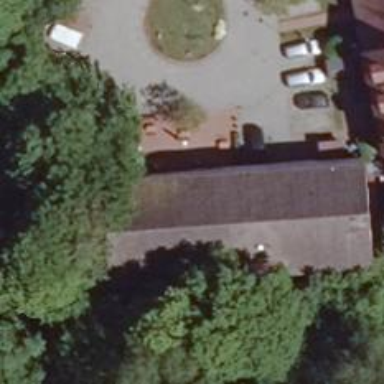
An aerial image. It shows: Restaurant.